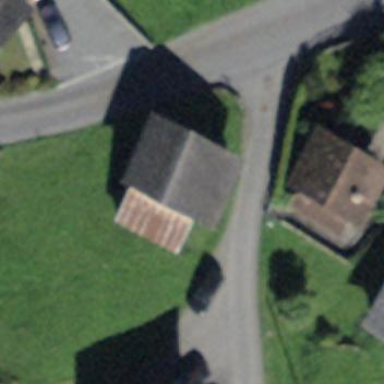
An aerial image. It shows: Barn.